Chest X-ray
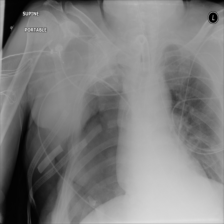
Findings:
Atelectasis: positive
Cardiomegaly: negative
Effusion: negative
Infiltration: negative
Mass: negative
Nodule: negative
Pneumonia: negative
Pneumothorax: negative
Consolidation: positive
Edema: negative
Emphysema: negative
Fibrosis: negative
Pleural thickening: negative
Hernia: negative